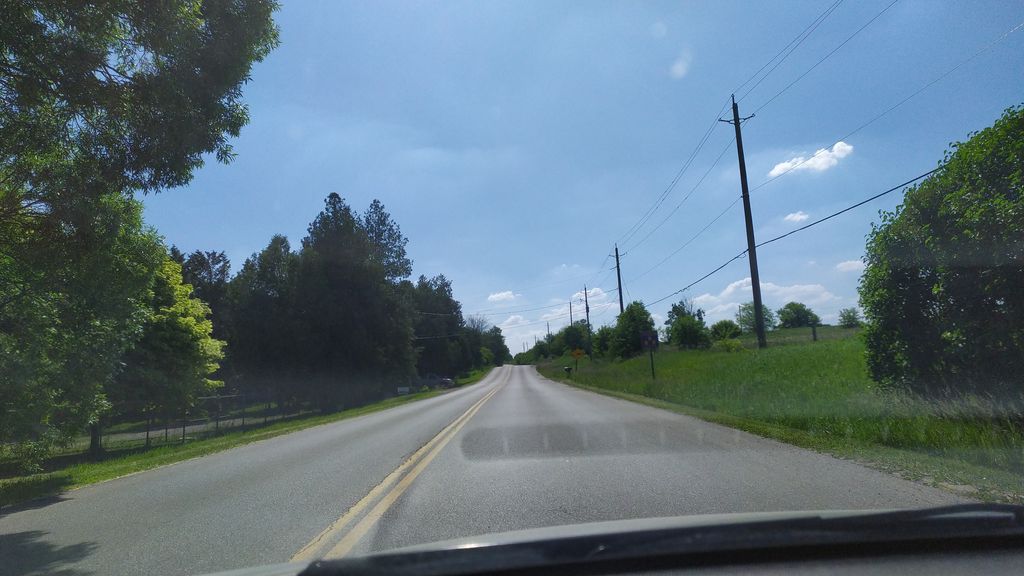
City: kitchener-waterloo